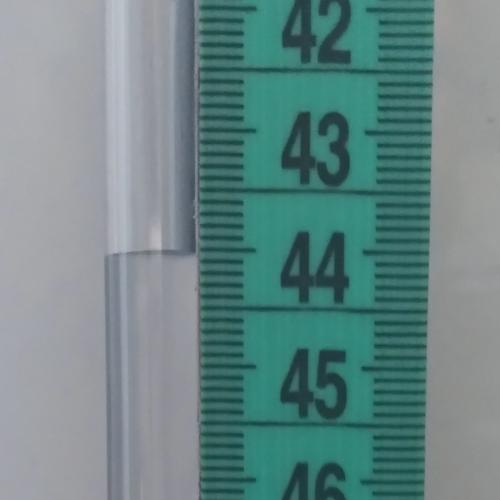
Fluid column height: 44.0 cm